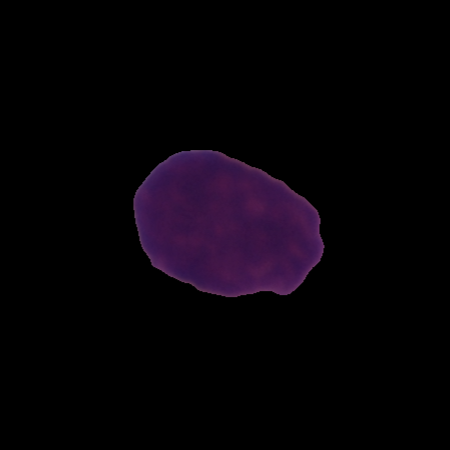
Label: healthy